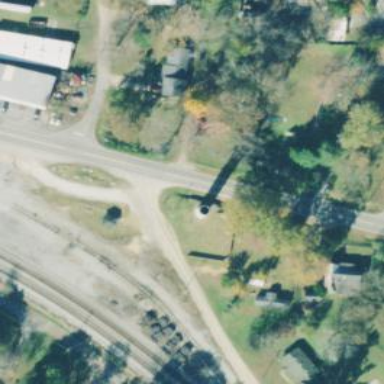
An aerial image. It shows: Water tower that is man-made.